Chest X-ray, AP view. Patient: 23 years old, sex M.
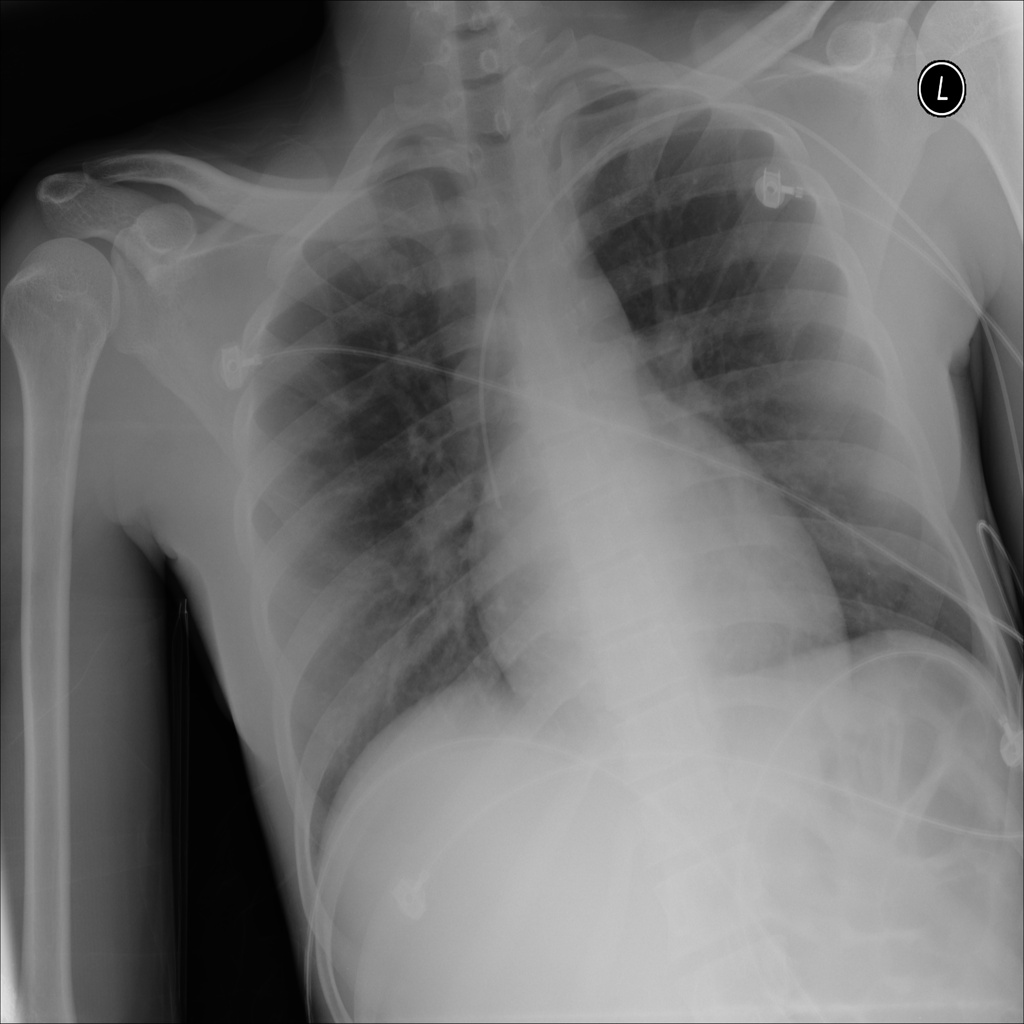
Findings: No Finding